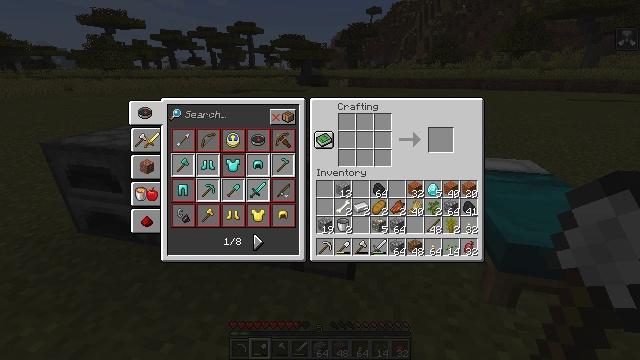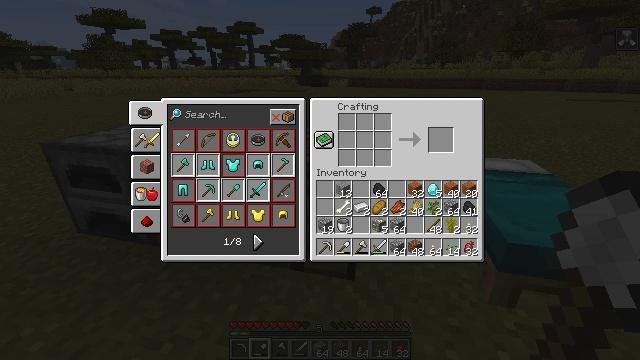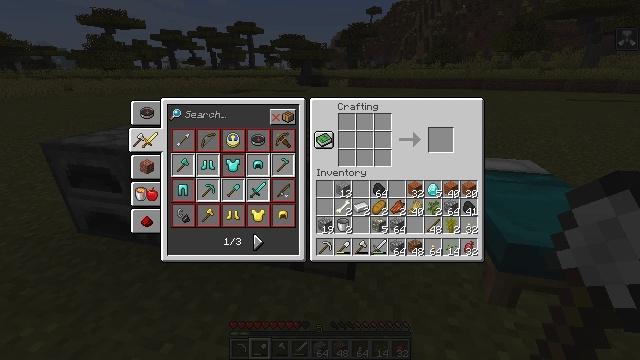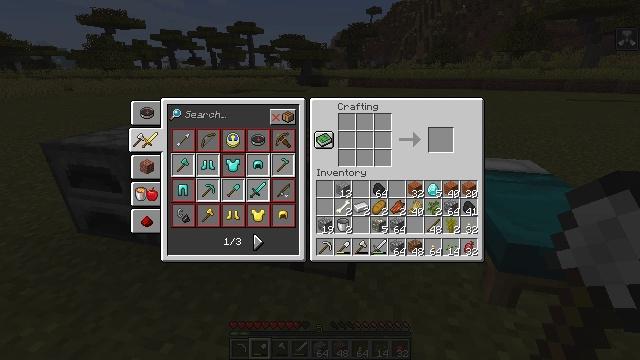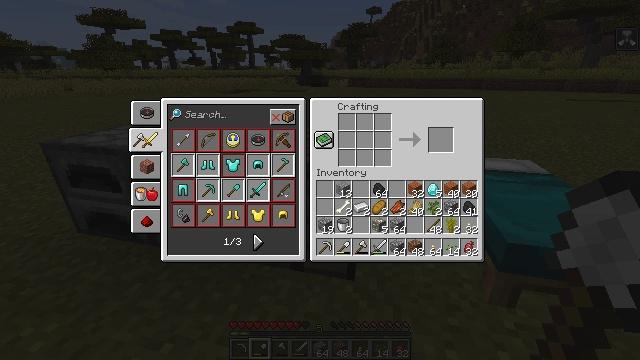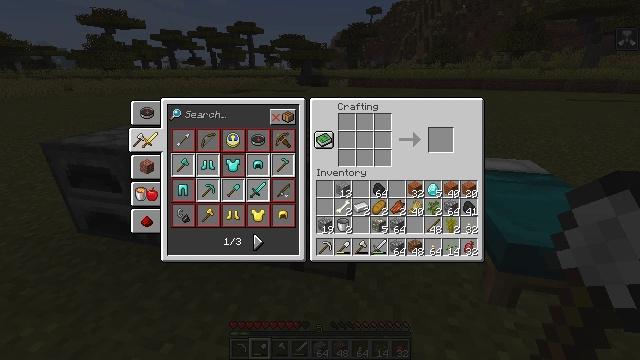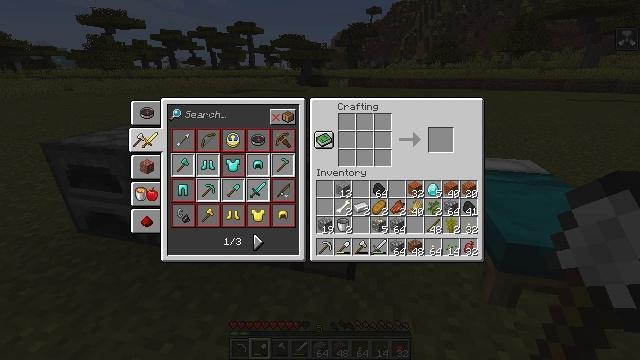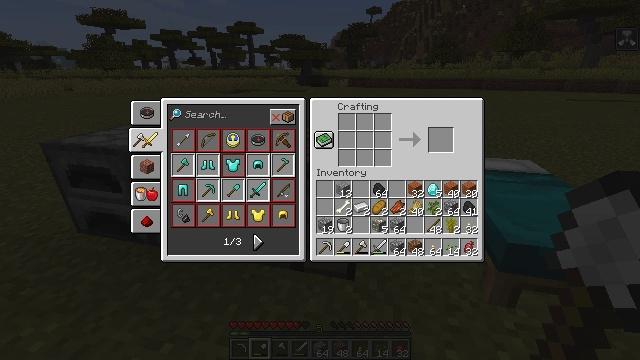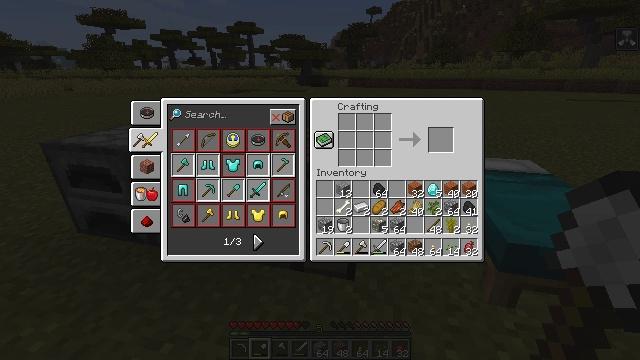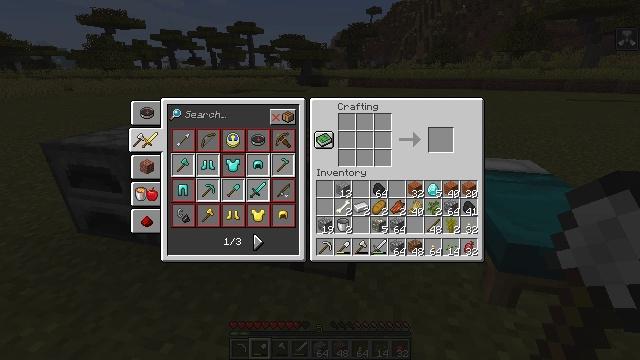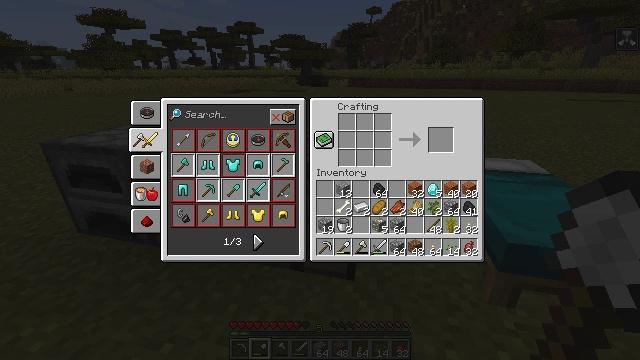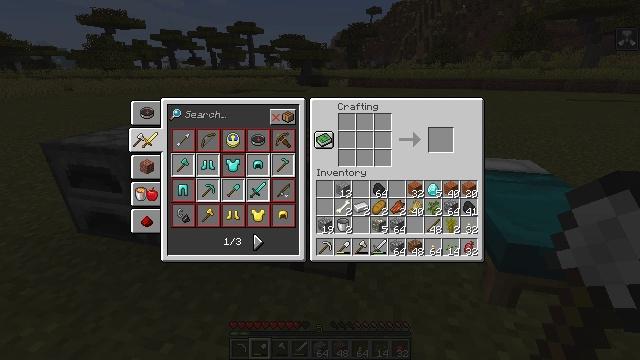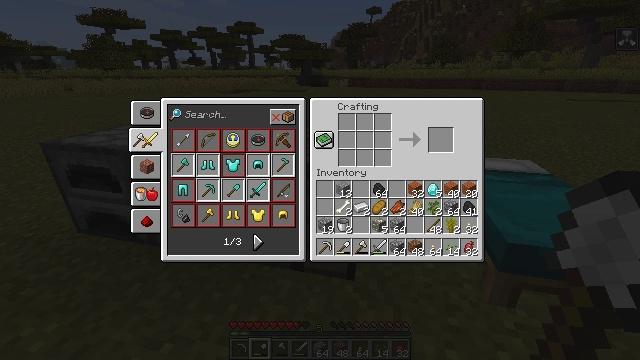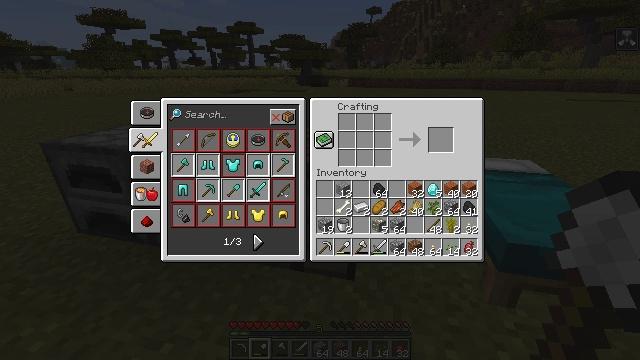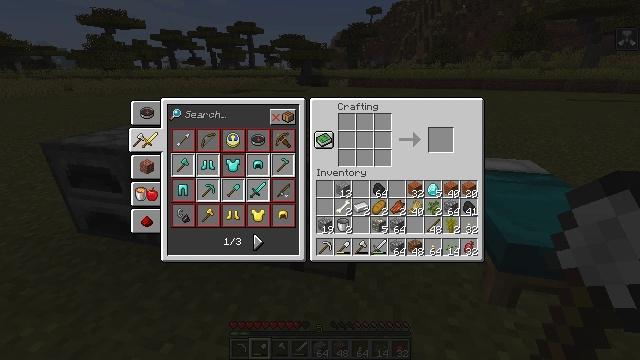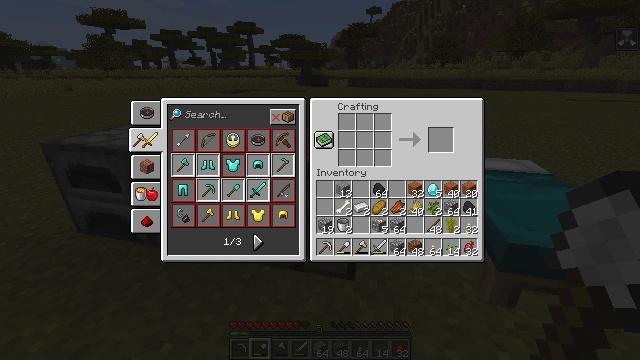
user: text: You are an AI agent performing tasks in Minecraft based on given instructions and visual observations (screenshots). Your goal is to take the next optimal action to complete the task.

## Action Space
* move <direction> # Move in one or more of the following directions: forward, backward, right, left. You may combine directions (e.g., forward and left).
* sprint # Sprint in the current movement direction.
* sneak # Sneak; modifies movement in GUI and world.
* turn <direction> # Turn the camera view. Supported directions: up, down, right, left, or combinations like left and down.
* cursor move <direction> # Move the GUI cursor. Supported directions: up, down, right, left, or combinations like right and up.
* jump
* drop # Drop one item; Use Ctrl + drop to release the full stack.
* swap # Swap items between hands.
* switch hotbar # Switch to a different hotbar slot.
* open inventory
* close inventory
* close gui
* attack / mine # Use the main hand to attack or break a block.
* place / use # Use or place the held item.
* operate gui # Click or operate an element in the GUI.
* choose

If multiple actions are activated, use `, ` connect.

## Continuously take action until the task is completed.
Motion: motion action
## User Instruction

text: Produce an acacia fence with acacia wood and sticks in the crafting table.
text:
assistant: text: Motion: no_op
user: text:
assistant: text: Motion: operate gui
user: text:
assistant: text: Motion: operate gui
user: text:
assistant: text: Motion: operate gui
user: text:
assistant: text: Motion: no_op
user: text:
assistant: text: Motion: no_op
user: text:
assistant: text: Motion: no_op
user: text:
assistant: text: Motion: no_op
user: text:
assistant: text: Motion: no_op
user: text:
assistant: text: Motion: no_op
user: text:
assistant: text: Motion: no_op
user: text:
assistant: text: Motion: no_op
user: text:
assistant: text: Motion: no_op
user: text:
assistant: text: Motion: cursor move down
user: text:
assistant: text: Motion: no_op
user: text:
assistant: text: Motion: no_op
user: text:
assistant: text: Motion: no_op
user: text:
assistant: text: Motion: operate gui
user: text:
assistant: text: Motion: operate gui
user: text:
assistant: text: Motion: operate gui
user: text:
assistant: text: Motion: no_op
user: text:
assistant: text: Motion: no_op
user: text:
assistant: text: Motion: no_op
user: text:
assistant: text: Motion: no_op
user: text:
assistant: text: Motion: no_op
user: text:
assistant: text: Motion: no_op
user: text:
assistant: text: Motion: no_op
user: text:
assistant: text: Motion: no_op
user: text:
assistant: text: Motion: cursor move right
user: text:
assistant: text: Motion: cursor move right and up